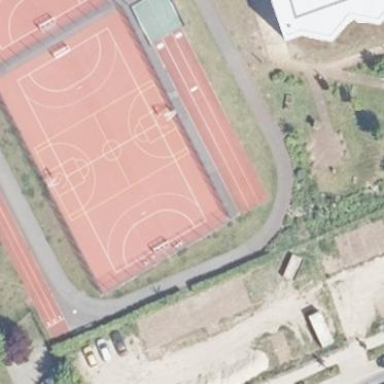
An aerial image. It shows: Track in leisure land.